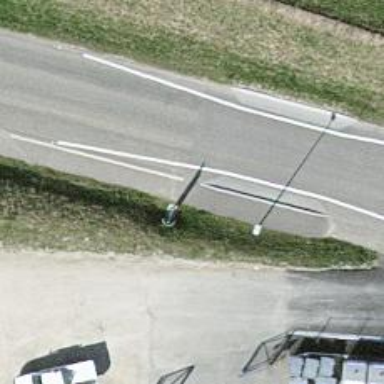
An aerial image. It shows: Asphalt tertiary road without sidewalk.